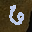
Label: 6